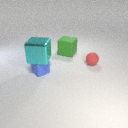
large cyan metal cube above small blue rubber cube